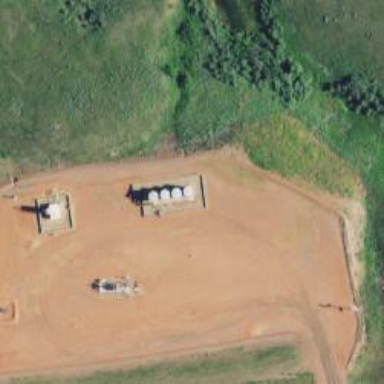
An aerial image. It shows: Storage tank with man-made structure.